Question: I must warn you I'm a beginner. I have a text file in which some lines contain encoding errors. By "error", this is what I get when parsing the file in my linux console (question marks instead of characters):

I want to remove every line showing those "question marks". I tried to grep -v the problematic character, but it doesn't work. The file itself is UTF8 and I guess some of the lines come from texts encoded in another format. I know I could find a way to reconvert them properly, but I just want them gone for now.
Do you have any ideas about how I could do this please?
PS: Some lines contain diacritics which are displayed fine. The "strings" command seems to remove too many "good" lines.
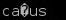
Answer: When dealing with <URL> on character encodings other than ANSI you must check 2 things:
1. Is the file really encoded in X? (X being UTF-8 WITHOUT BOM in your case. You could be trying to read UTF-8 WITH BOM, UTF-16, latin-1, etc. as UTF-8, and that would be the problem). Try reading in (not converting to) other encodings and see if any of them fits.
2. Is your locale or text editor set to read the file as UTF-8? If not, that may be the problem. Check for support and figure out how to change the setting. In linux try locale and setlocale commands to check and set it properly.
I like how <URL>, and also has a different option which allows you to convert it from one encoding to another. That has been pretty useful to me.
If you are a beginner you may be interested in this <URL>. It explains briefly and clearly the whats, whys and hows of character encoding.
If the above fails, even windows-1252 and such ANSI encodings, I've just learned <URL>:
'''
tr -cd '
-~' < $INPUT_FILE > $OUTPUT_FILE
'''
or, if you want to get rid of the whole line:
'''
grep -v -P "[^
-~]" $INPUT_FILE > $OUTPUT_FILE
'''
This answer <URL>.